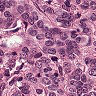
Metastatic tissue present: yes